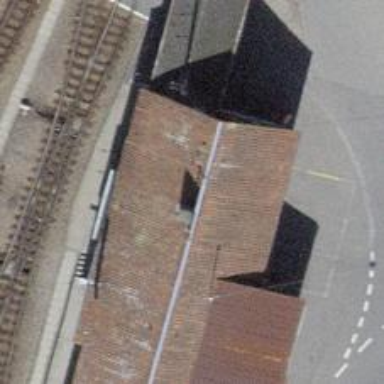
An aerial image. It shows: Station for public transport and railway.